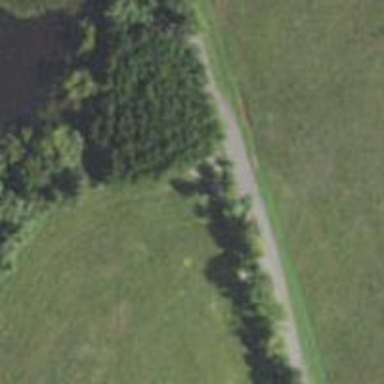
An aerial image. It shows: Row of trees in natural setting.